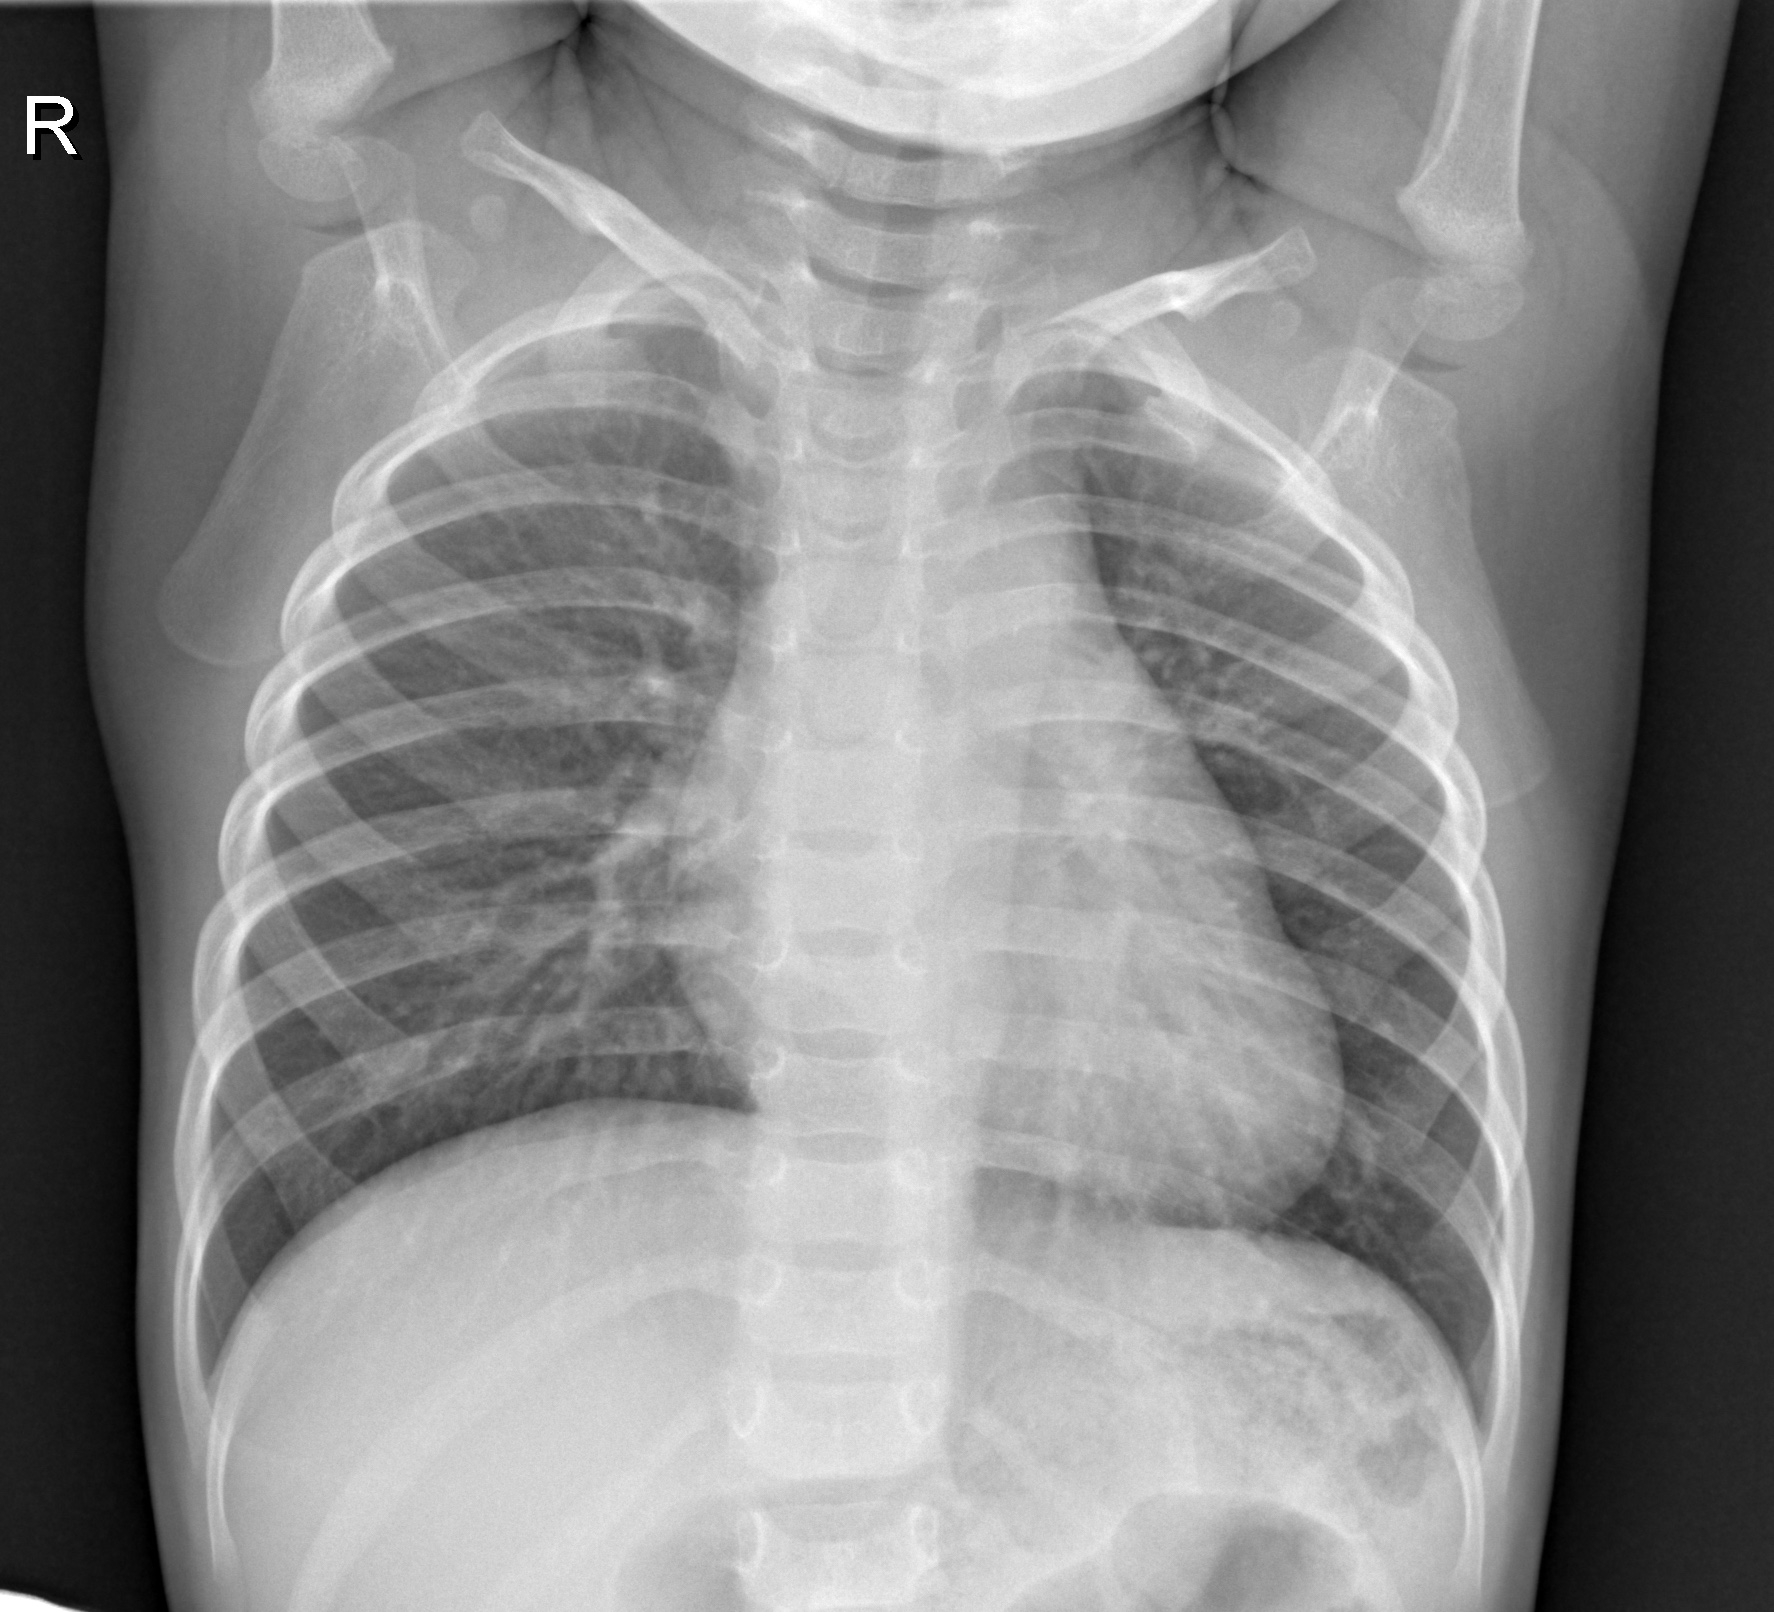
Diagnosis: NORMAL